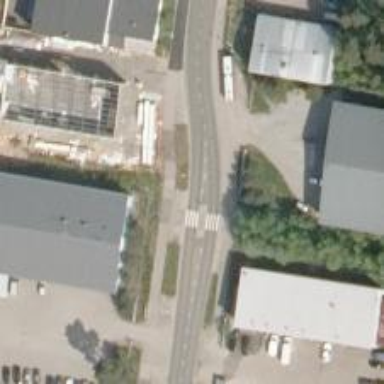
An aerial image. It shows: Crossing on asphalt cycleway.